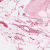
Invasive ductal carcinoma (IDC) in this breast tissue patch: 0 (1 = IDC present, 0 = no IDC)